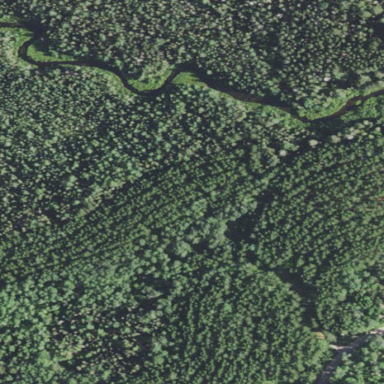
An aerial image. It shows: Forest mainly composed of broadleaved evergreen trees.